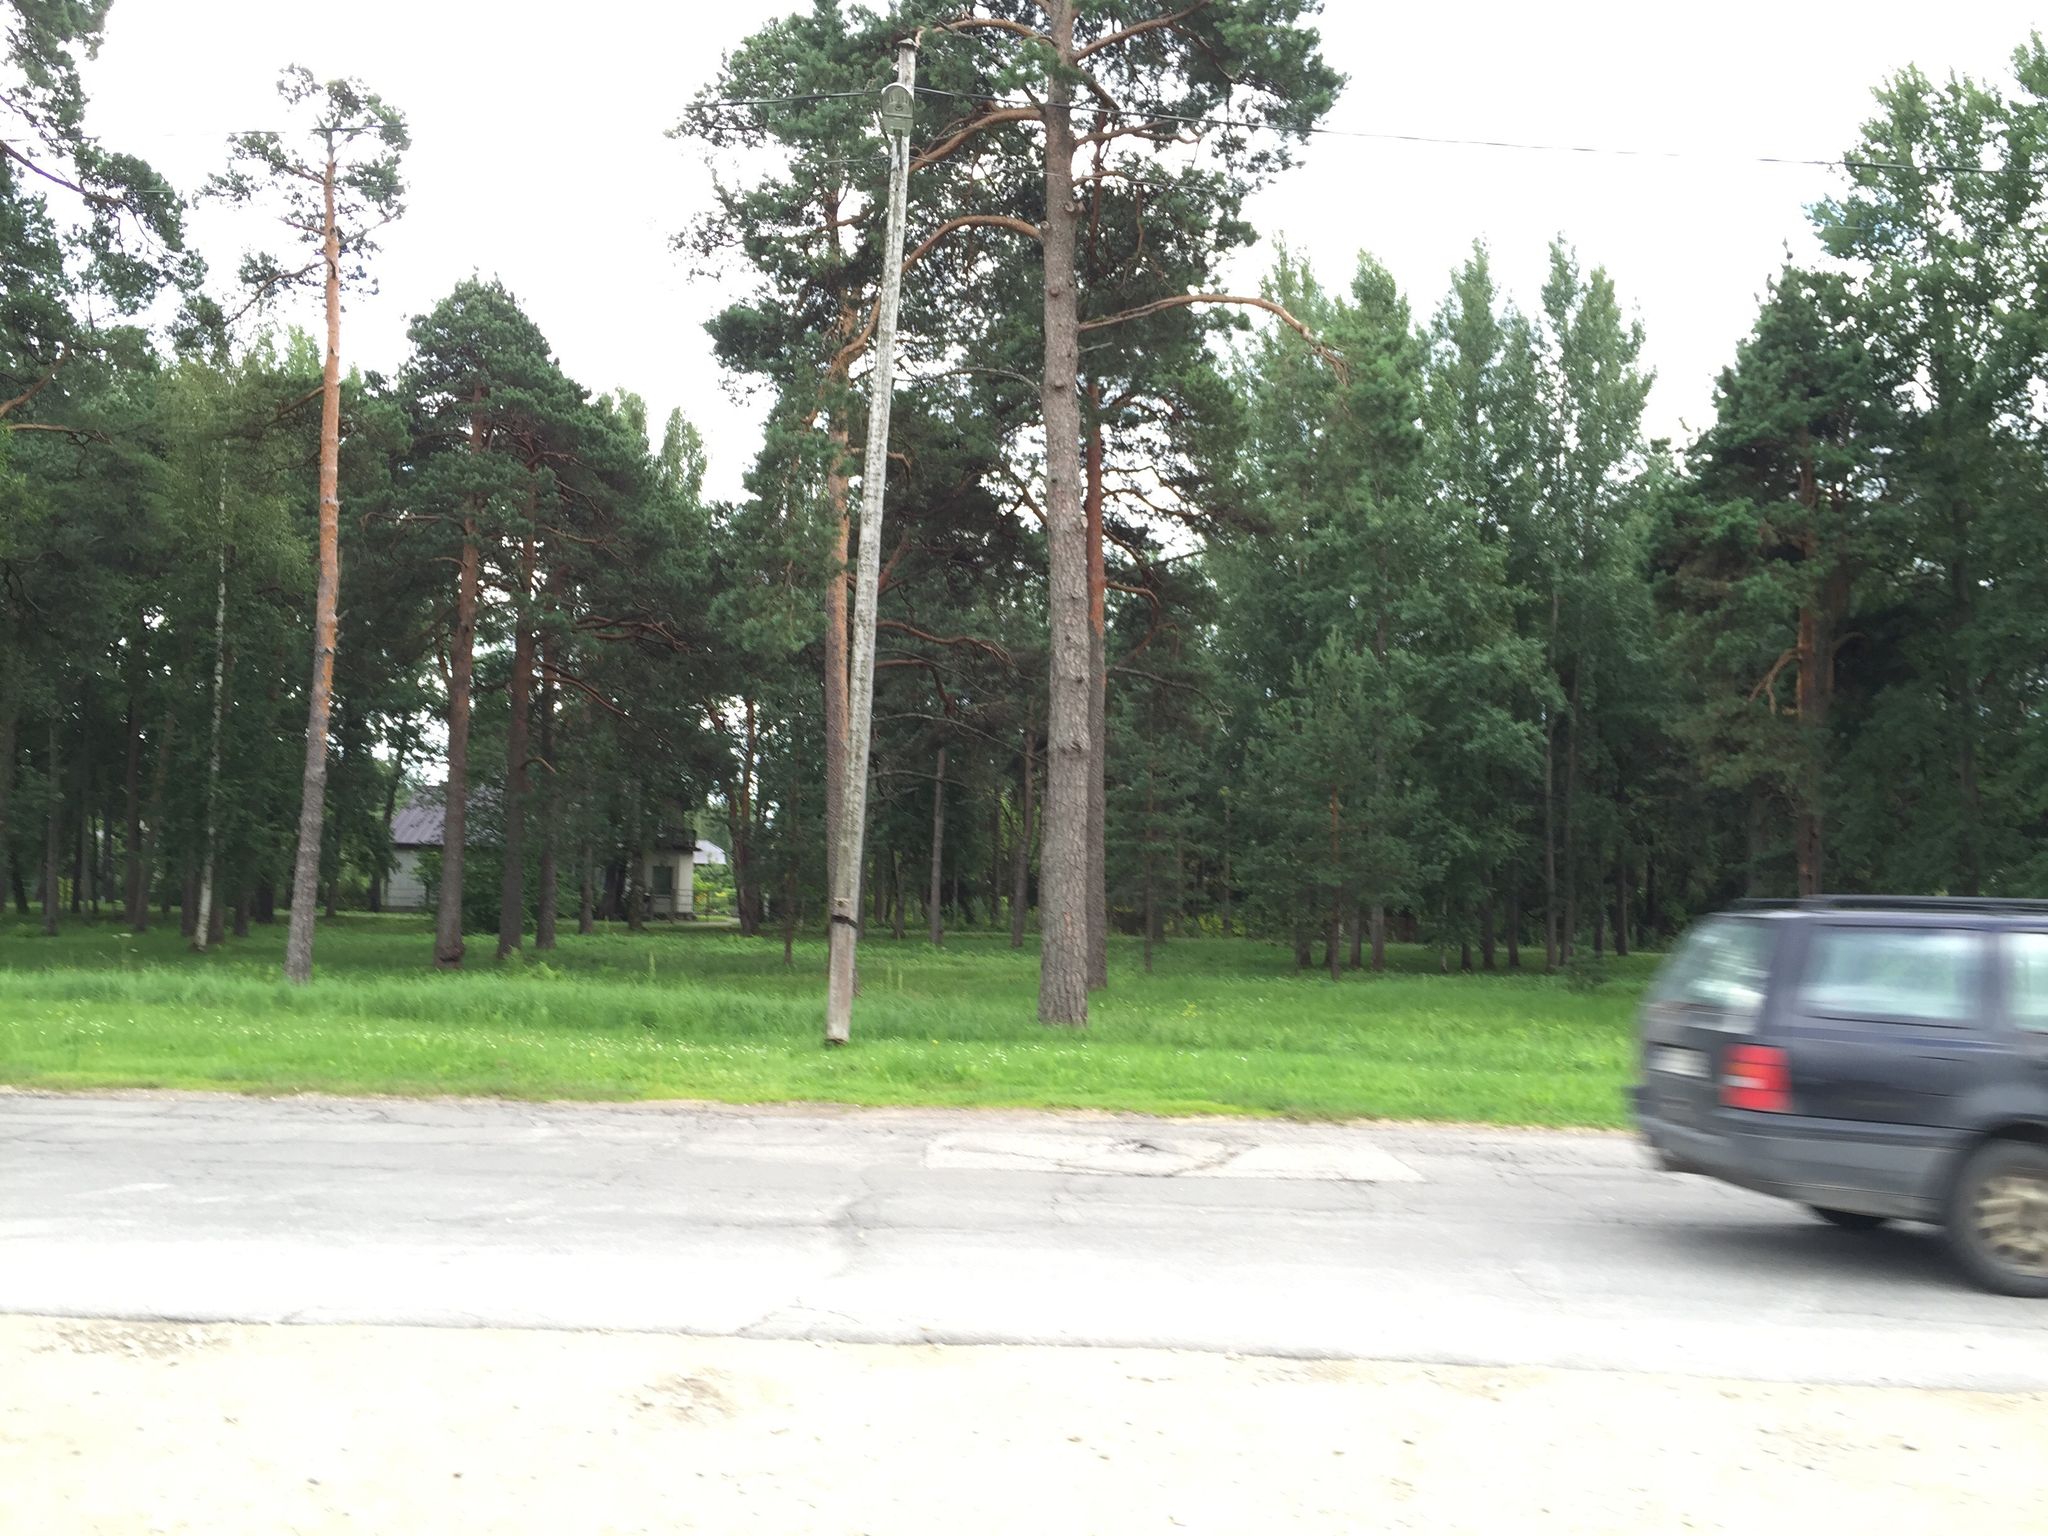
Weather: clear
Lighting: day
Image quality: good
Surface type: walking surface
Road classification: footway
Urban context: rural cluster
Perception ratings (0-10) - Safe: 8.63, Lively: 2.19, Beautiful: 9.14, Boring: 3.97, Depressing: 3.82, Wealthy: 5.22